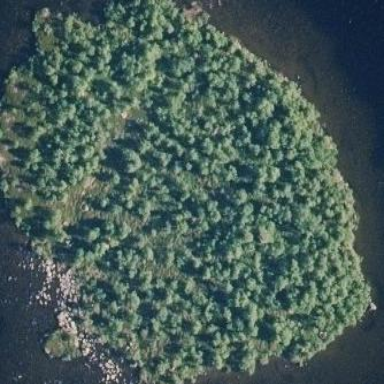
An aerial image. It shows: Islet.